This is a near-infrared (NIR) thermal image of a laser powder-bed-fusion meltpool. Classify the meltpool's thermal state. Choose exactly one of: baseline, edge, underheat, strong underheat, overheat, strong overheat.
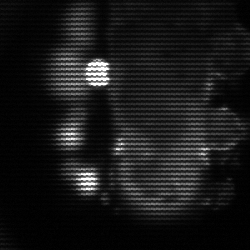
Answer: strong underheat